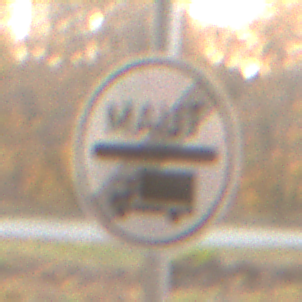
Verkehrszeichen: EndeMautpflicht
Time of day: SunriseSunset
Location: Roofed (Suburban)
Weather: Clear
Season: NotSpecified
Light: Natural